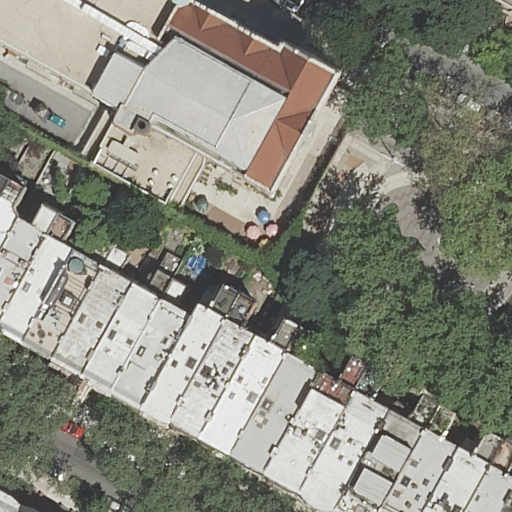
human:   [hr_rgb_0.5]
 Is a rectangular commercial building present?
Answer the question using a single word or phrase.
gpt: no

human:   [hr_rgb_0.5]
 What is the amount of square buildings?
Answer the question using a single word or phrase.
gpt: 0

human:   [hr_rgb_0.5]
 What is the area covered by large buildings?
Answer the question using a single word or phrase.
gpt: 1696m2

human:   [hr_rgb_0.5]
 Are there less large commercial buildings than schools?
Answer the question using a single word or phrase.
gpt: yes

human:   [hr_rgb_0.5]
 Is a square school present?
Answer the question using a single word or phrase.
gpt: no

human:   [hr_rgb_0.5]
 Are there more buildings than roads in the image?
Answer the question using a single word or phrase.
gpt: yes

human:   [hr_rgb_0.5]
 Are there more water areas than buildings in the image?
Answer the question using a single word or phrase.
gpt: no

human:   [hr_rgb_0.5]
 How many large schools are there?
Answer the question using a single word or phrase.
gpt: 1

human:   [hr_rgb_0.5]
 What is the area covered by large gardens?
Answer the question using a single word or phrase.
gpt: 0m2

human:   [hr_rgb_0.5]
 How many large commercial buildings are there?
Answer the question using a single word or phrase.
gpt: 0

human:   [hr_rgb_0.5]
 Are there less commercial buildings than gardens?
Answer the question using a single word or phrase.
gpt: yes

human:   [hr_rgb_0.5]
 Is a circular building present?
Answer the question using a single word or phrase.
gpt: no

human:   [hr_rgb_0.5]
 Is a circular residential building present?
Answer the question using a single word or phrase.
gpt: no

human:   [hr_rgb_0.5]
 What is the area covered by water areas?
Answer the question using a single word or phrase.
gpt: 0m2

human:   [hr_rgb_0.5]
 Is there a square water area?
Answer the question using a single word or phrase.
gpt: no

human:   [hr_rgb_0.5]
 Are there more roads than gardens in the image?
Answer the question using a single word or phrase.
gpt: yes

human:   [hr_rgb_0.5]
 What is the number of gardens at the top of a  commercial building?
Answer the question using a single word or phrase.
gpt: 0

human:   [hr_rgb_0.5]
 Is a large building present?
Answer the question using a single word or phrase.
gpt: yes

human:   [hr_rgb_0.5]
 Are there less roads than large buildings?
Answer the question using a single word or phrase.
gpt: no

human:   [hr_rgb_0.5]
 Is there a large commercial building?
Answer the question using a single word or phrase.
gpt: no

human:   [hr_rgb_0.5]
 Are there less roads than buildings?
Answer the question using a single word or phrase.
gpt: yes

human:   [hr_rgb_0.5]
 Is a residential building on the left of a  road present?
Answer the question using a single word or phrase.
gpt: yes

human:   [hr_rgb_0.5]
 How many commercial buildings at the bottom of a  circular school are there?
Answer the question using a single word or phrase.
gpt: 0

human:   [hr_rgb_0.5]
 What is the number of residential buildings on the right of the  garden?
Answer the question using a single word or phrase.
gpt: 3

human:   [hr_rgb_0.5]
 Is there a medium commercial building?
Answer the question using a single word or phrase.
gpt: no

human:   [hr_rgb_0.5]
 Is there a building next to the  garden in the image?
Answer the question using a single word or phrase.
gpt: yes

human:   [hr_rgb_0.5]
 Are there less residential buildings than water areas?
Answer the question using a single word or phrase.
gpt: no

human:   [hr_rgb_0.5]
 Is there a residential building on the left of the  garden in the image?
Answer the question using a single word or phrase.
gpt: yes

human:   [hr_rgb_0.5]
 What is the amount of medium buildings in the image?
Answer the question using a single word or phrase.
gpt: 15

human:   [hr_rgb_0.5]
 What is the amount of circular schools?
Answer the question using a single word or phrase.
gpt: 0

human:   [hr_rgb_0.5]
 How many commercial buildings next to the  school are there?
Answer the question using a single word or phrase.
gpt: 0

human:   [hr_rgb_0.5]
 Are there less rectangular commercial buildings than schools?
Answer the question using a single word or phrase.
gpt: yes

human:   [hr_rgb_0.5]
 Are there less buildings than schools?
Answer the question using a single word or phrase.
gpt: no

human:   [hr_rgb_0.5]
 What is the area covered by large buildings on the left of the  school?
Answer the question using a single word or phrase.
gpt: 0m2

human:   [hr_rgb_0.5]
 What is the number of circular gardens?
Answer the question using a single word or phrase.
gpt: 0

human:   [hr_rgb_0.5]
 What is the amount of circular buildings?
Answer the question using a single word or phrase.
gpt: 0